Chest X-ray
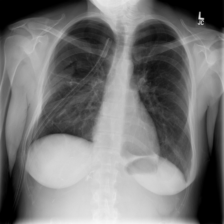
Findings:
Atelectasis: negative
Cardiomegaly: negative
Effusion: negative
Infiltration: negative
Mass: negative
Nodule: negative
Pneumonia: negative
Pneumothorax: positive
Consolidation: negative
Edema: negative
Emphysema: negative
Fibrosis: negative
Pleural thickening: negative
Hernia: negative